Question: I am stuck at stupid problem. I am trying to develop a Firefox Extension in which I have a popup panel and in that panel, there is an iframe of a tasks.html File.
I want to postMessage to that iframe on click of a button in my web page(Say webpage interaction with the plugin) but its not working.
Here is the image to the Panel on how it looks.

This is the function, M using to send data to the iframe. The Post Function is called when the button in the webpage is clicked.
'''
function Post() {
var iframe = window.document.getElementById("iframe").contentWindow;
postMessageToWindow(iframe, "Hello");
}
function postMessageToWindow(win, message) {
try {
win.postMessage(message, '*');
return true;
} catch(e) {
return false;
}
}
'''
and In that html page, I have
'''
window.addEventListener('message', function(e) {
var str_data = e.data;
document.getElementById('test').innerHTML = str_data;
});
'''
but nothing gets shown in the test DIV.
Please help me with it. Thanks.
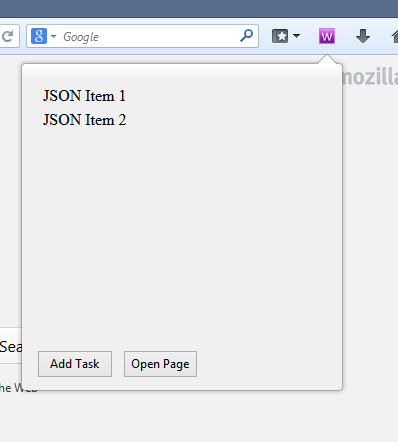
Answer: Ignore my message about win.postMessage I didn't know that postMessage was a "native" function. It's cool helping you I learned something.
Anyways yes it would be nice if your code worked on first time. Thanks to some info from Blargh I found your problem.
Find 'sample_button.appendChild(tasks_popup);' and remove that, why were you doing that? Right now its cloning the original object and adding it.
Another thing, why go through postMessage? Instead of postMessage you can simply do 'tasks_iframe.contentDocument.querySelector('#test').innerHTML = 'why bother with postMessage, just do this? but i fixed postMessage for you too<br>';'
Another thing, the interval of 300ms works but its intensive and not the best solution. It will work for now though.
Do you have plans to upload this to addons.mozilla.org? They don't like setting innerHTML, if you plan to release there let me know and I'll show you how to do it without innerHTML.
Also your "Refresh" button in the panel in overlay.xul needs fixing to 'document.getElementById('tasks-list').contentDocument.location.reload()'